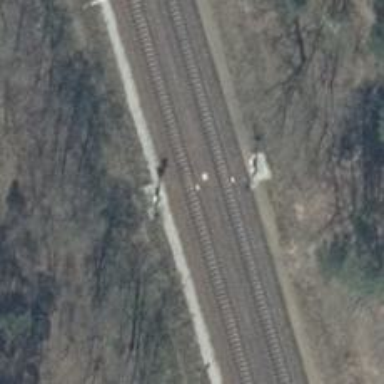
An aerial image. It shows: Railway signal with block marker.